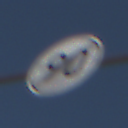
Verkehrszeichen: EndeGeschwindigkeit90
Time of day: MorningAfternoon
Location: Outdoor (Nature)
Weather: Clear
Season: NotSpecified
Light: Natural